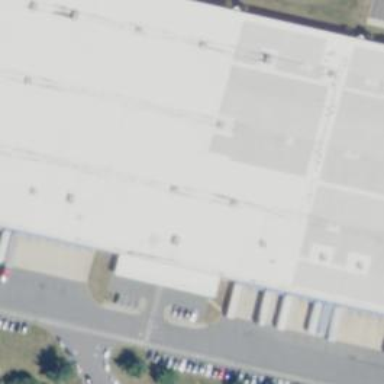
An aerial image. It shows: Warehouse building.